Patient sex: F
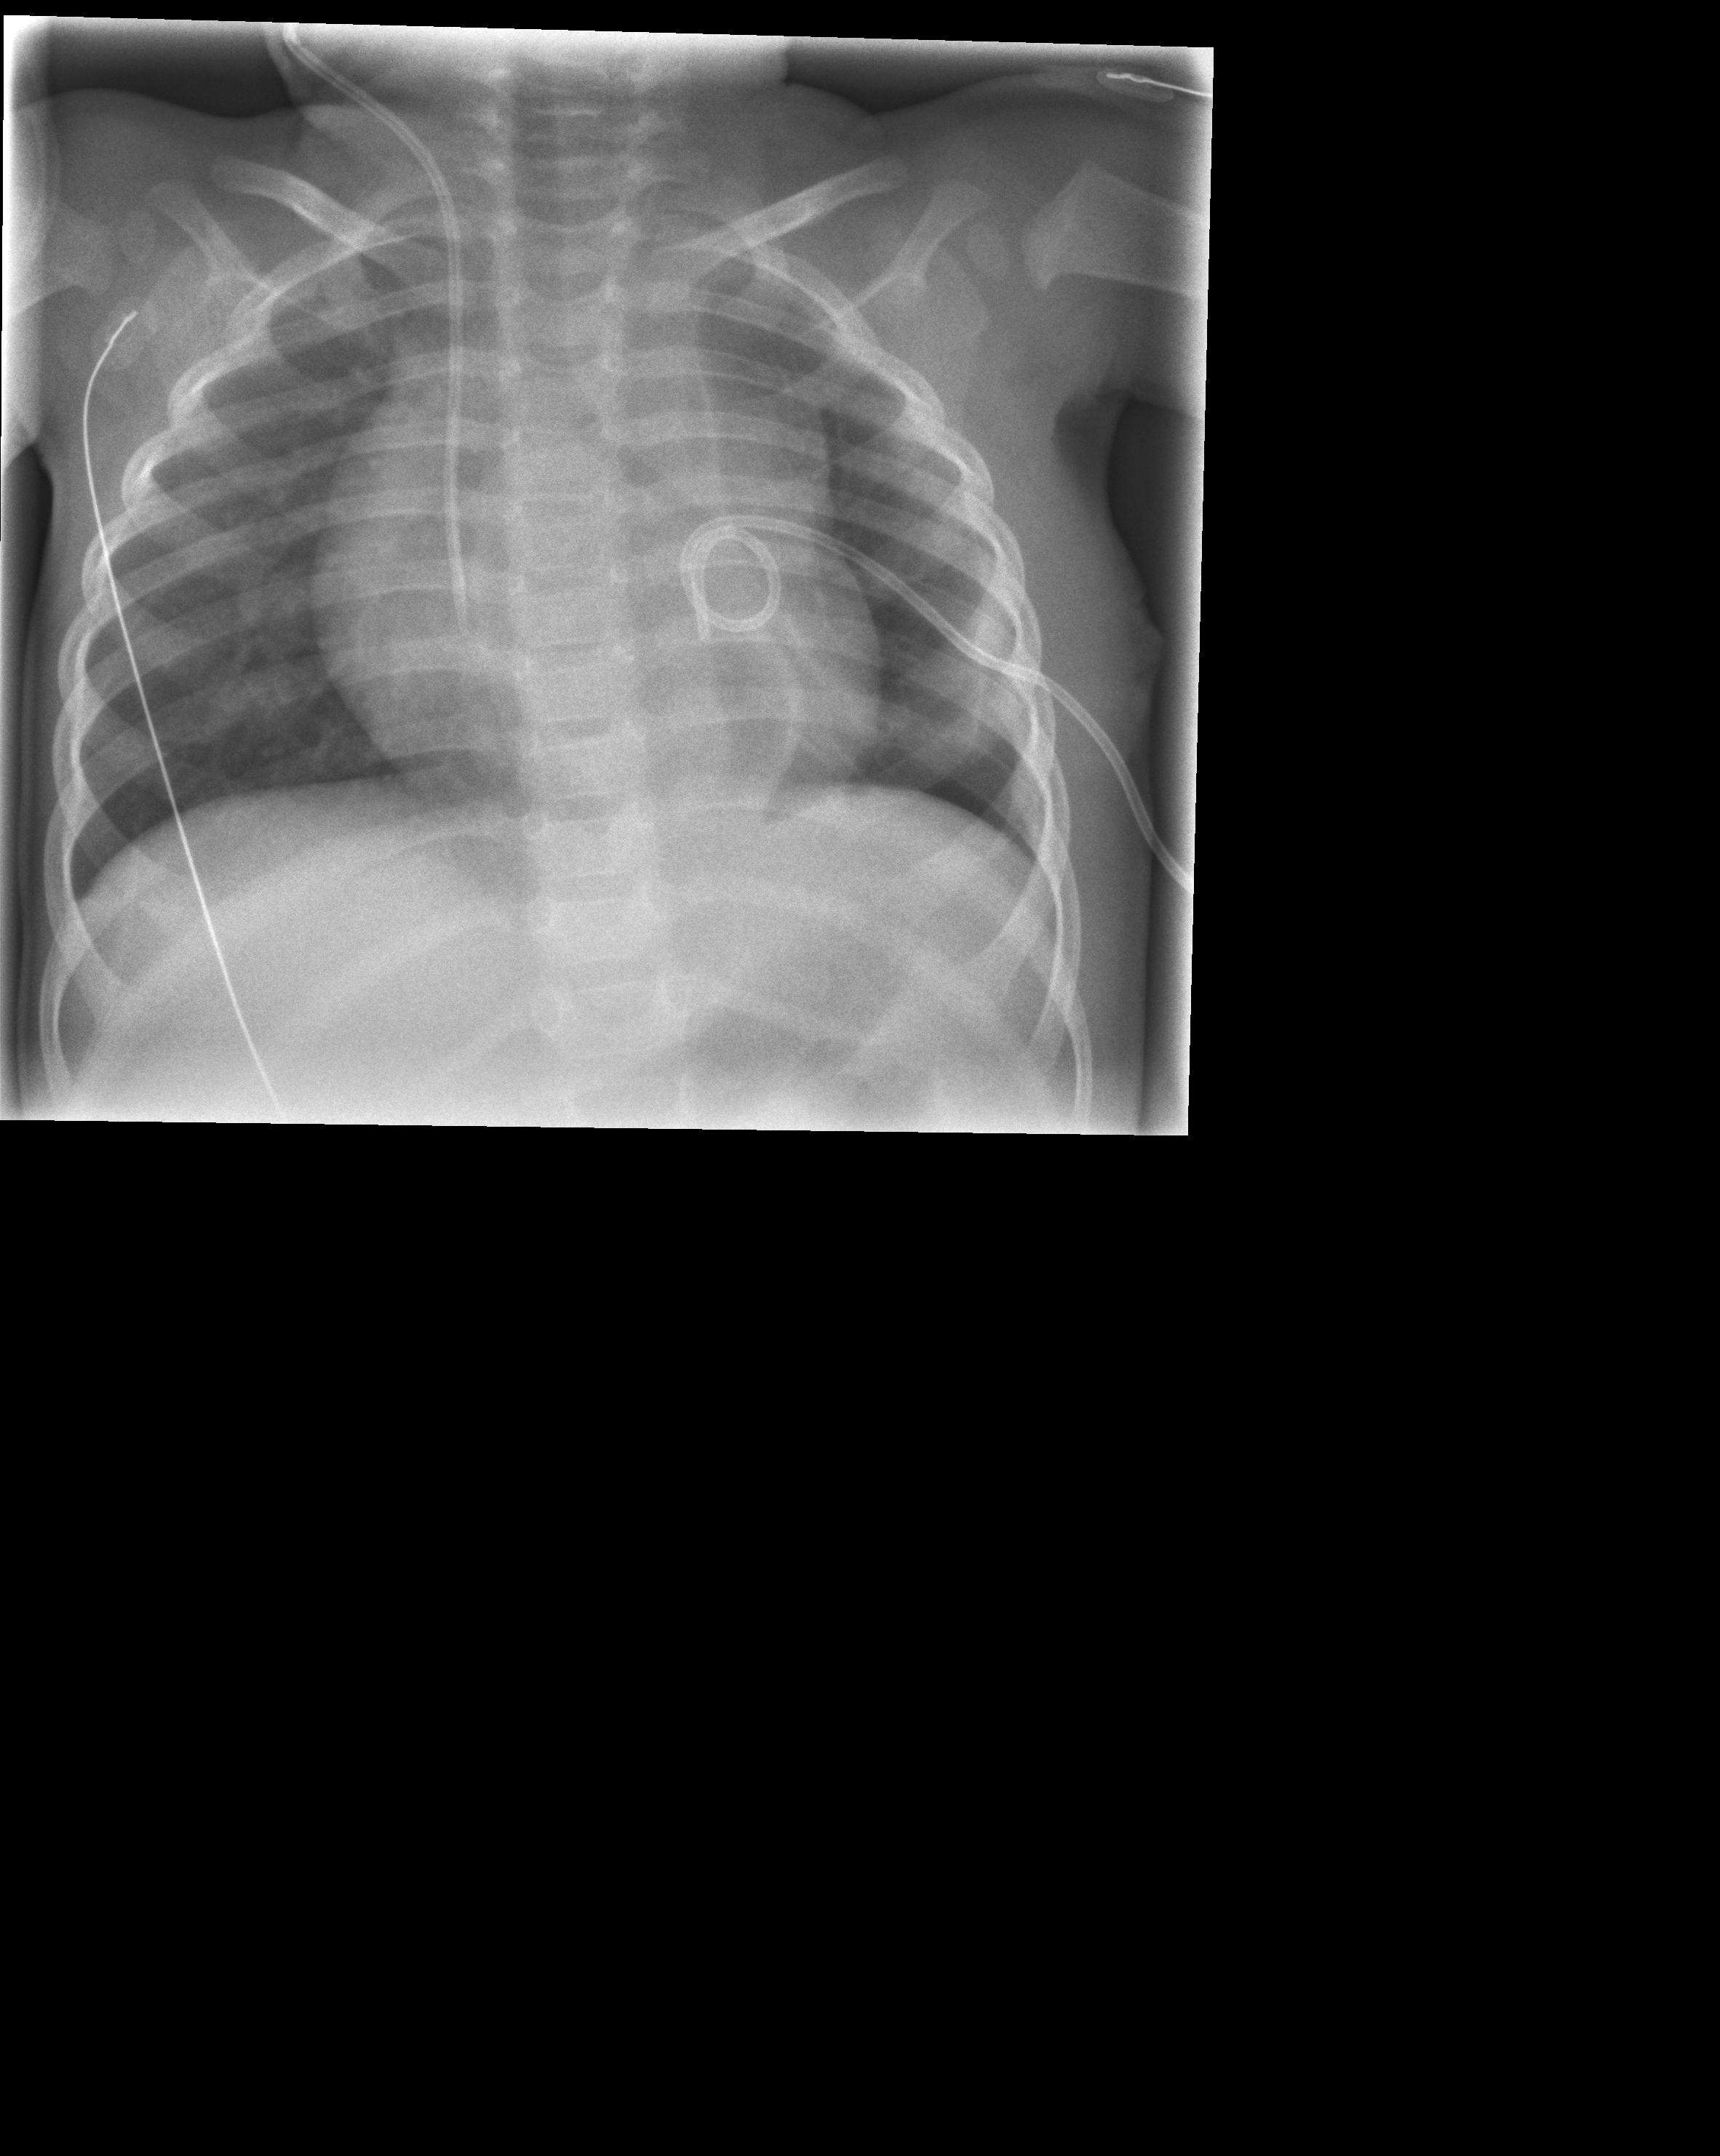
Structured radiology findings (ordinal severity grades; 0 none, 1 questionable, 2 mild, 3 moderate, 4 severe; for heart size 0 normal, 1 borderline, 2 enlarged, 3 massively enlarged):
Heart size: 0
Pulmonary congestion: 0
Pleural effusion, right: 0
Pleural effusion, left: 3
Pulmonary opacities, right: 0
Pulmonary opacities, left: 0
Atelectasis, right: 0
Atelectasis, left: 0